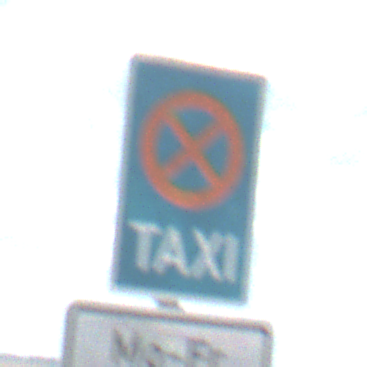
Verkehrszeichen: Taxenstand
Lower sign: ZeitangabenMitBeschraenkungAufWochentage2
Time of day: Midday
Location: Outdoor (Nature)
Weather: PartlyCloudy
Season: NotSpecified
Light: Natural